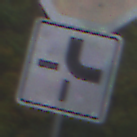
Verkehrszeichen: VerlaufVorfahrtsstrasse4
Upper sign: Stop
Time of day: SunriseSunset
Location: Outdoor (Nature)
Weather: PartlyCloudy
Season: Autumn
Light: Natural